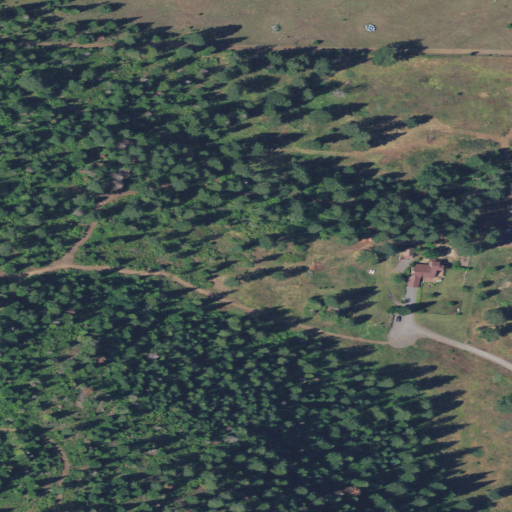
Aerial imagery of valley in Oregon named Pfefferkorn Canyon containing evergreen forest, grassland, pasture, and open development